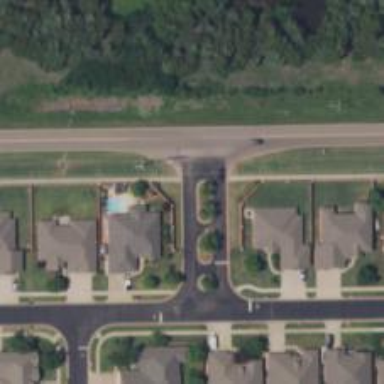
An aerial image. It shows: Residential road.